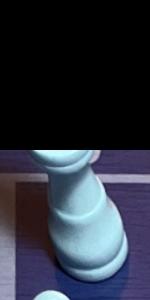
Label: King_White